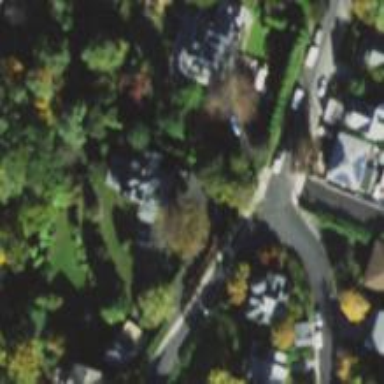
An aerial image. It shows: Residential road.